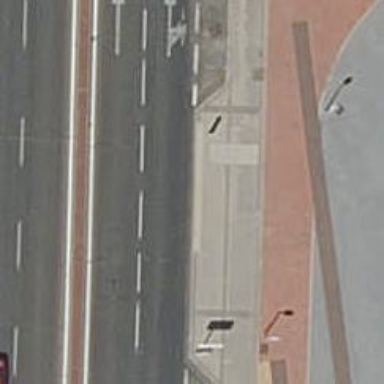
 serving as platform for public transportation."